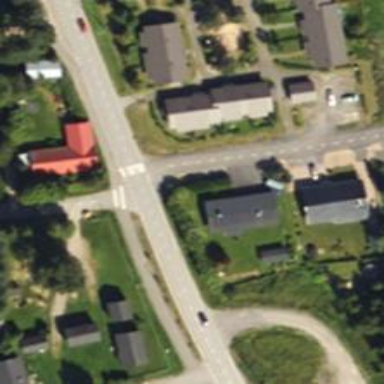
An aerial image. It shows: Road with "give way" sign.